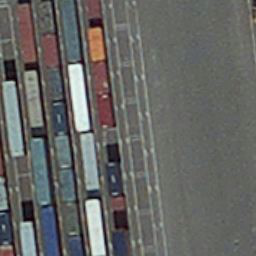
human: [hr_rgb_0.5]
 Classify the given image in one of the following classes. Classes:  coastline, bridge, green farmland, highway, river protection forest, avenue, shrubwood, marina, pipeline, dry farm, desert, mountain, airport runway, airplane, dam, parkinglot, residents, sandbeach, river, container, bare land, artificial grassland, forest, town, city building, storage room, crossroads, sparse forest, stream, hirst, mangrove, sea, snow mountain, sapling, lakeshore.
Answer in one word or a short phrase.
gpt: container